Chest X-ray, PA view. Patient: 47 years old, sex M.
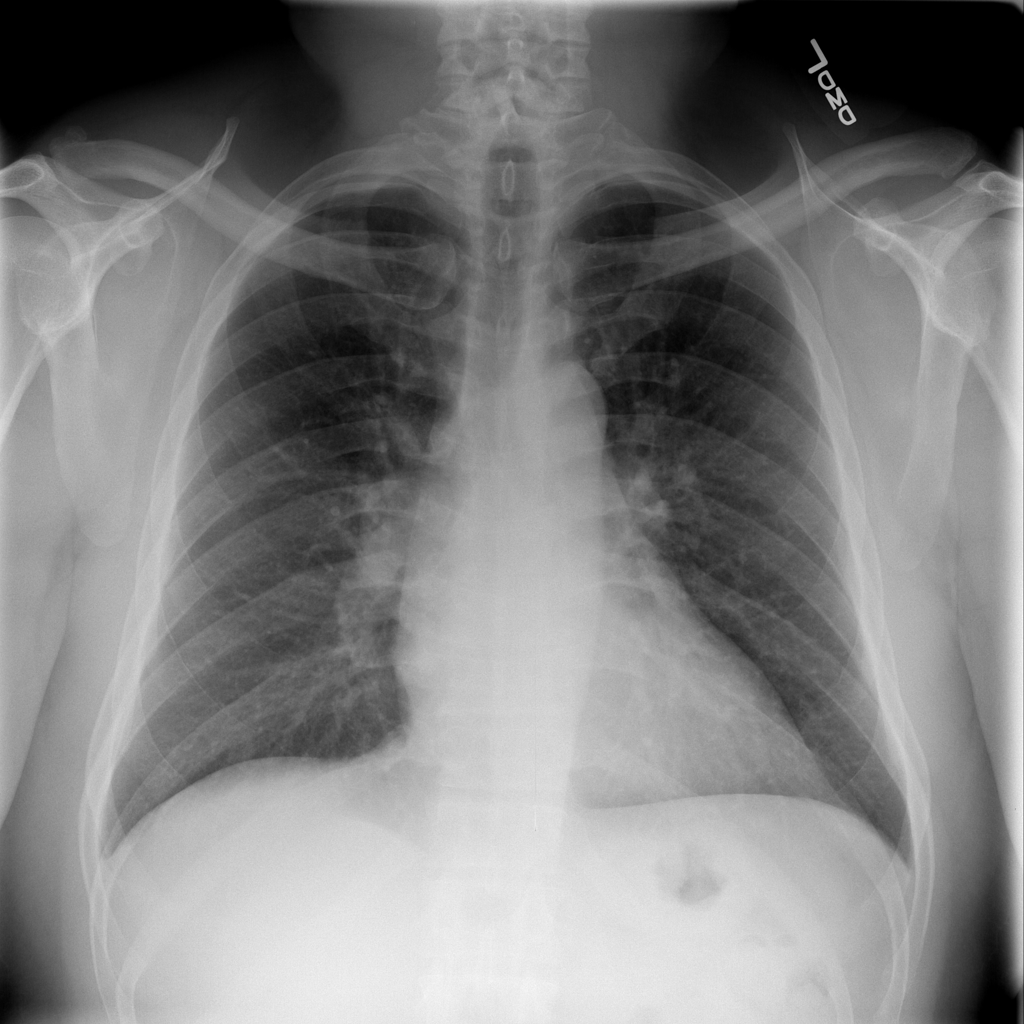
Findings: No Finding